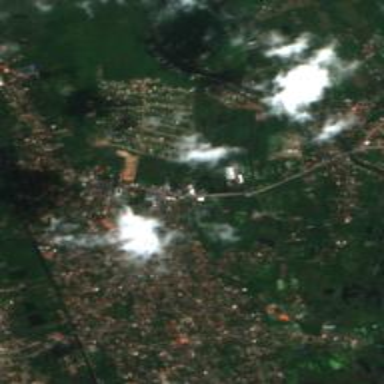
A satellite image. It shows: Village.